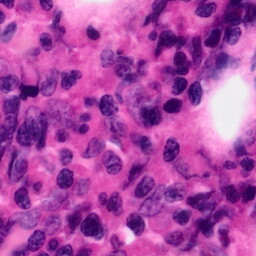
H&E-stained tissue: Pancreatic